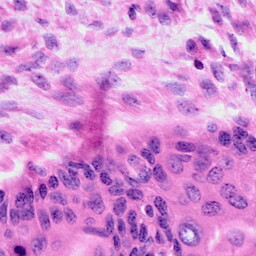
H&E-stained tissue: Cervix